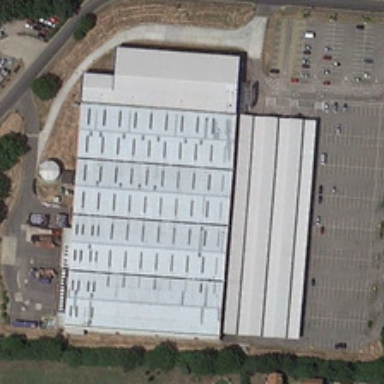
A large white building are near a parking lot with some cars in an industrial area .